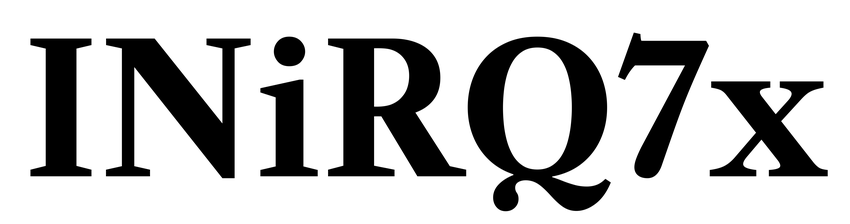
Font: LibreCaslonText_Bold